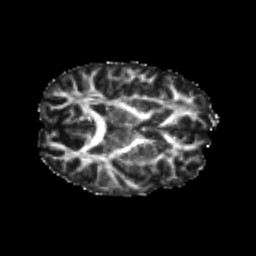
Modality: FA
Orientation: axial
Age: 25
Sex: male
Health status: healthy
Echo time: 0.074 s